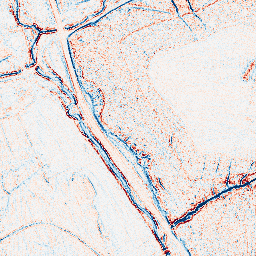
Category: edge_preserving
Decomposition family: bilateral
Decomposition parameters: d: 5
sigma_color: 100
sigma_space: 100
Upsampling method: fft_zeropad
Upsampling parameters: scale: 2
Upsampling scale: 2